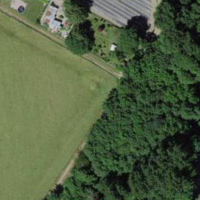
EUNIS habitat code: 52
Species observed at this site:
Corylus avellana
Tussilago farfara